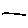
Label: line